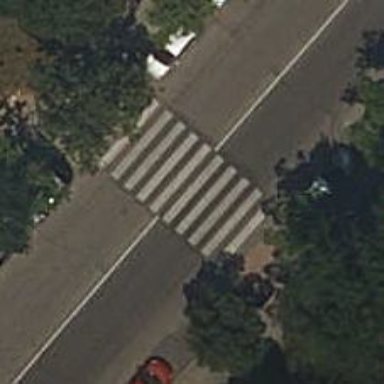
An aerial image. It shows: Uncontrolled road crossing with markings.